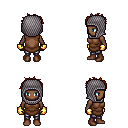
a pixel art fantasy rpg character, female body template, human, dark skin, brown tunic, metal pants, brunette bedhead hairstyle, chain hood, gold gloves, brown shoes, four views (front, back, left, right), 2x2 character sprite sheet, small pixel art, hard edges, no anti-aliasing